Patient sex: M
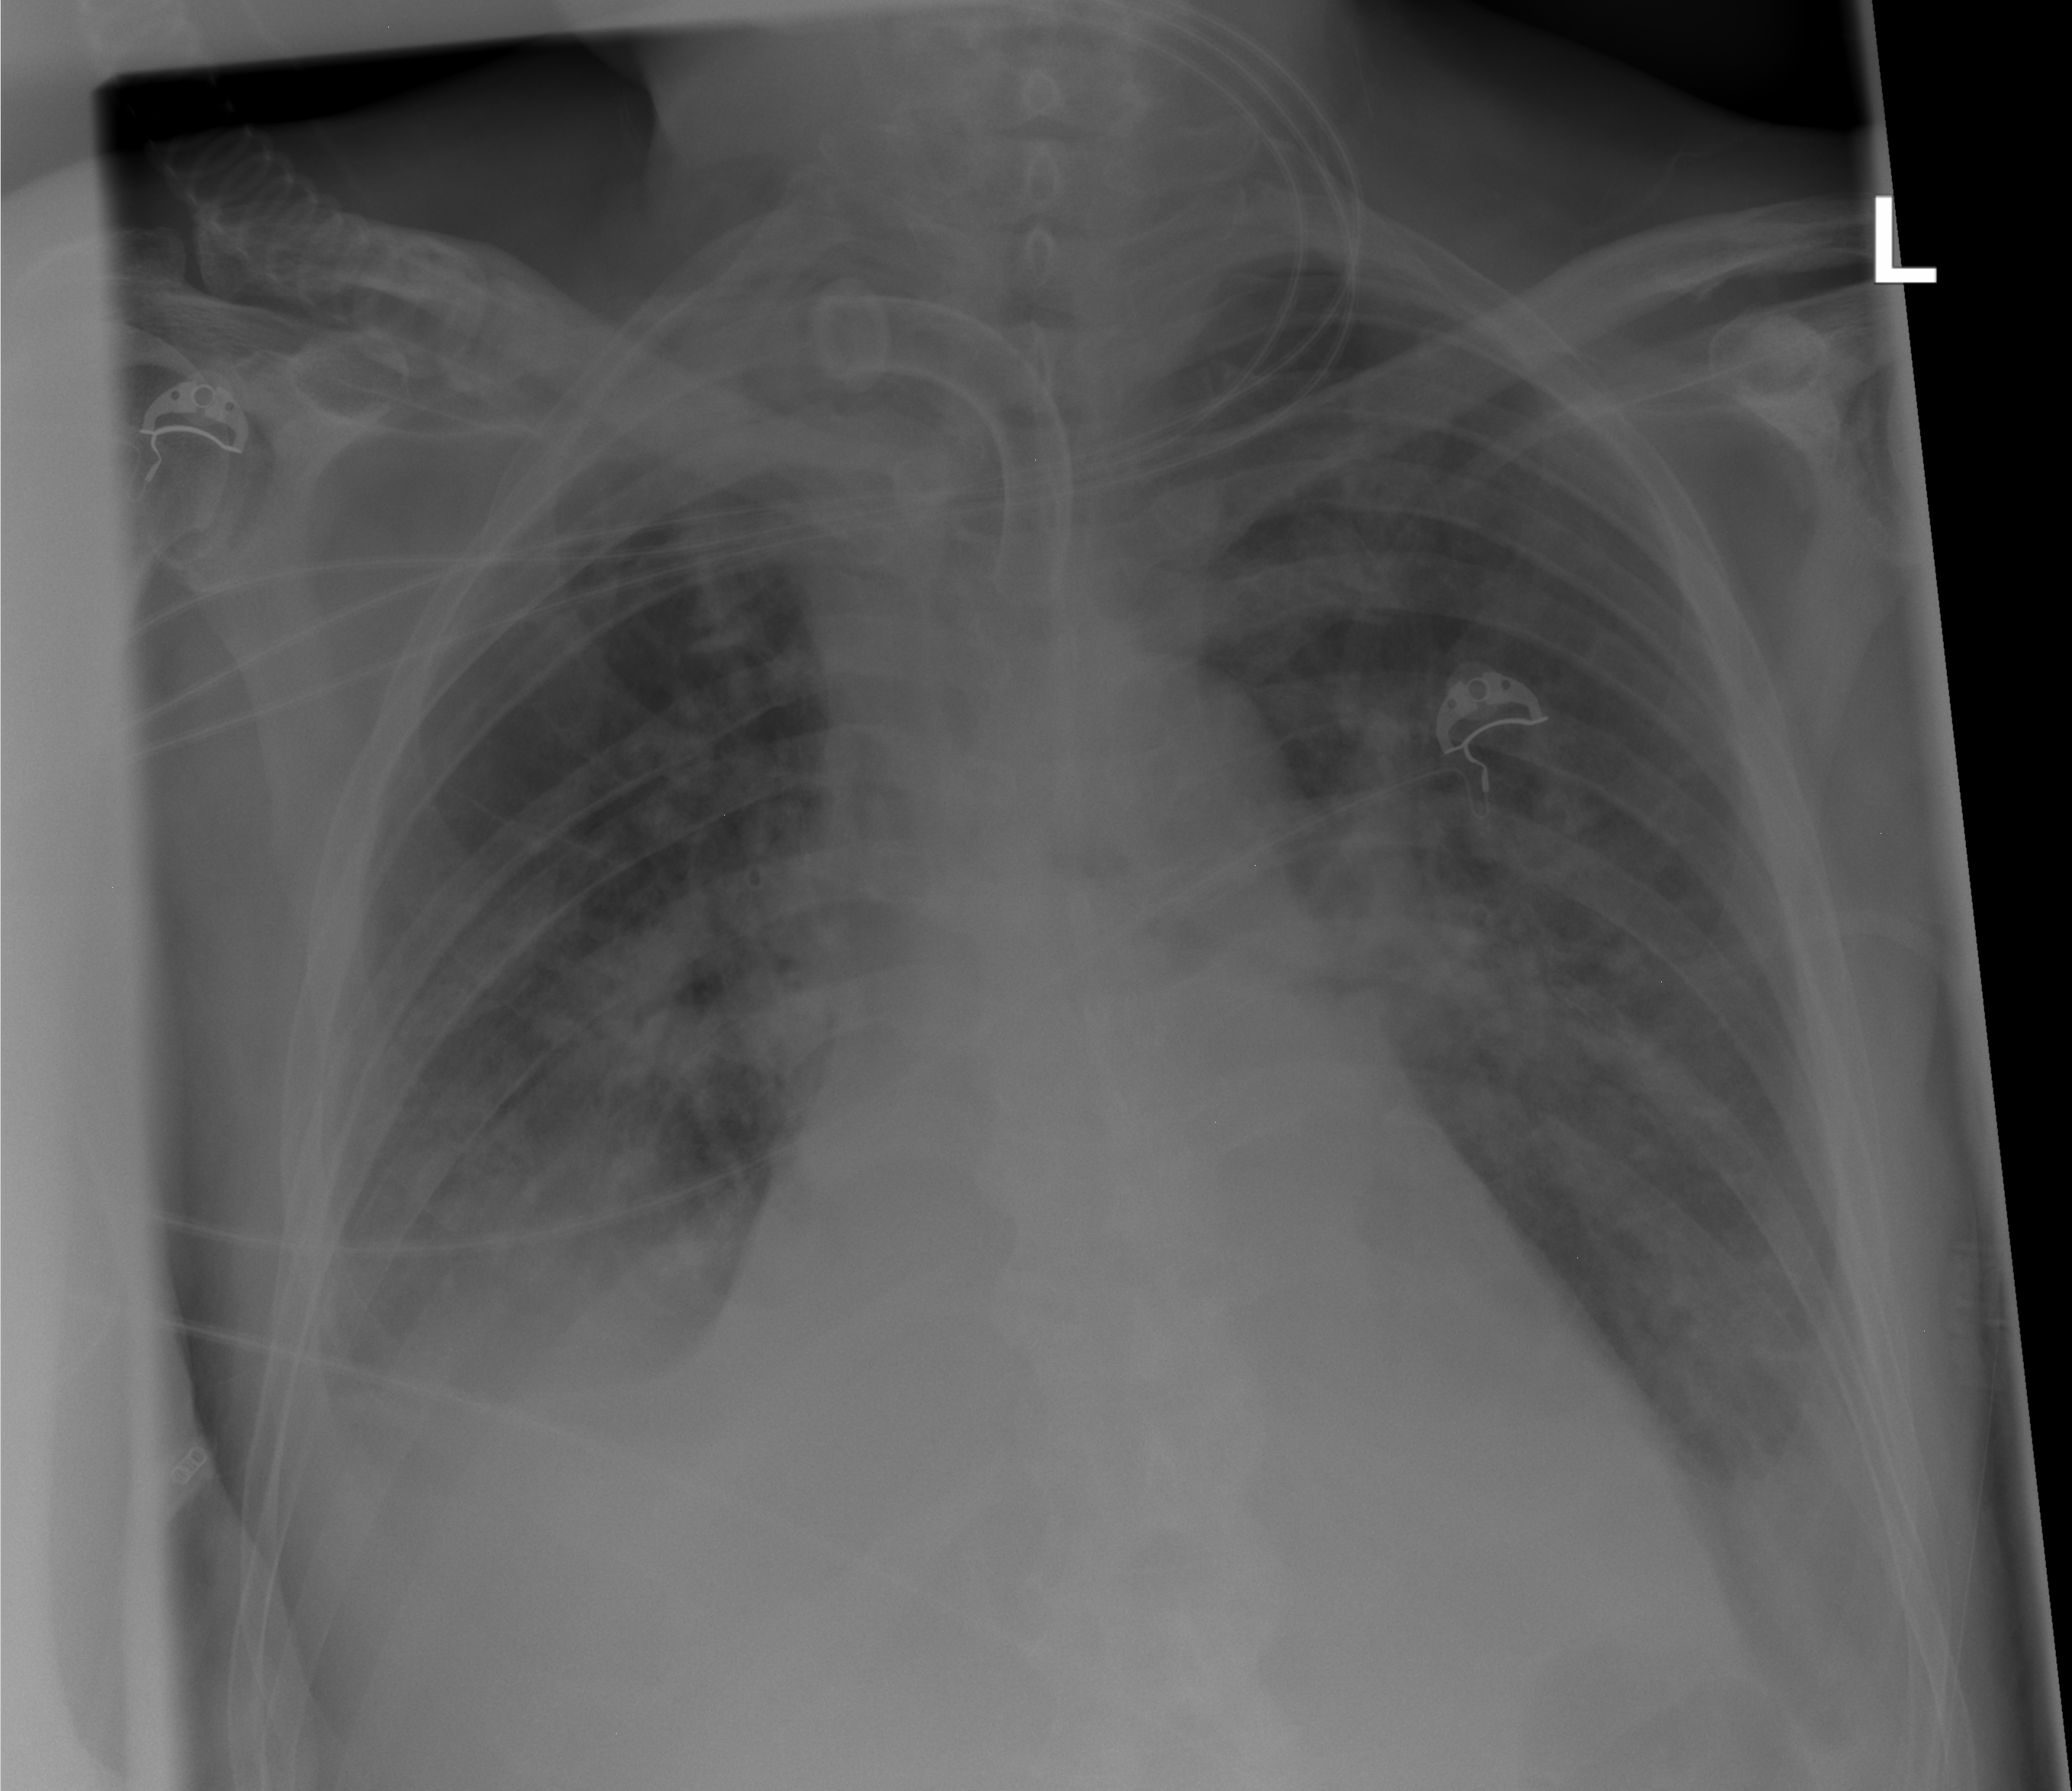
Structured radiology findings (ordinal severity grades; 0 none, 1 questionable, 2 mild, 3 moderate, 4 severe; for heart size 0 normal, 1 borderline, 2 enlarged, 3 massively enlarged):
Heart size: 2
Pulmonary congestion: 0
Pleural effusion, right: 2
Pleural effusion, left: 2
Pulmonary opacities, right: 3
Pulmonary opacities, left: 3
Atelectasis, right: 2
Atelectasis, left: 2